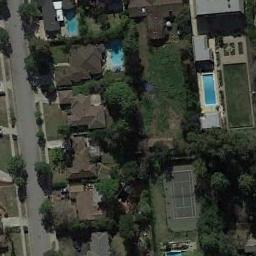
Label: tennis_court